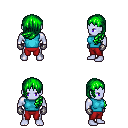
a pixel art fantasy rpg character, male body template, dark elf, purple skin, teal sleeveless shirt, red pants, green left-swept hairstyle, metal gloves, four views (front, back, left, right), 2x2 character sprite sheet, small pixel art, hard edges, no anti-aliasing